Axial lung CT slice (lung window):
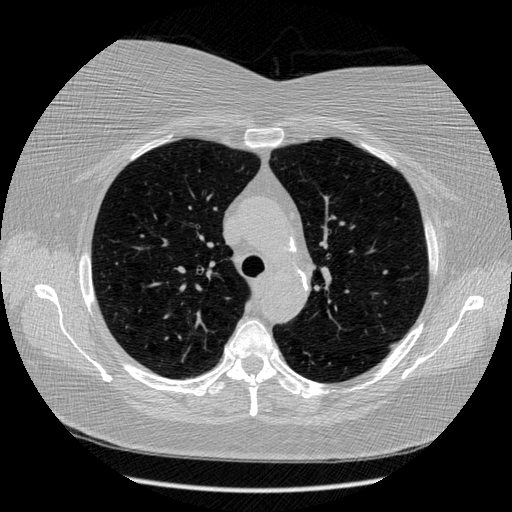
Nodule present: no